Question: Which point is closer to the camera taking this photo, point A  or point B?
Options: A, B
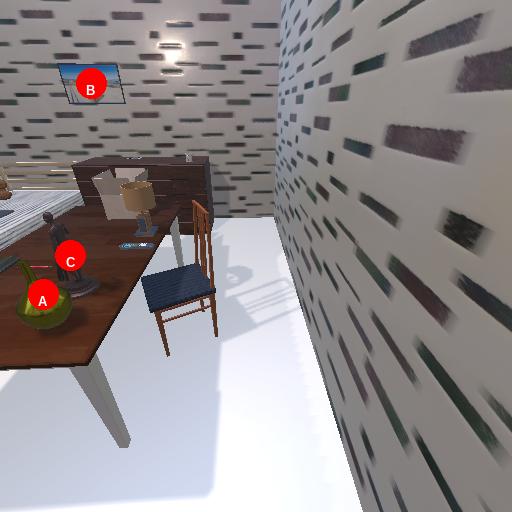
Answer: A